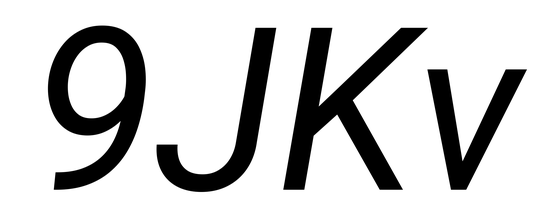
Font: Roboto-Italic_Italic